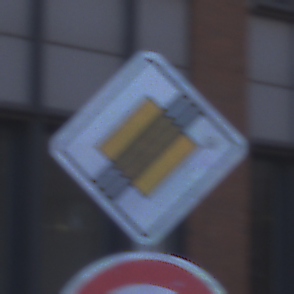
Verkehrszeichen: EndeVorfahrtsstrasse
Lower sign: UeberholverbotKraftfahrzeuge
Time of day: SunriseSunset
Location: Outdoor (Urban)
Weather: Clear
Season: NotSpecified
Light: Natural